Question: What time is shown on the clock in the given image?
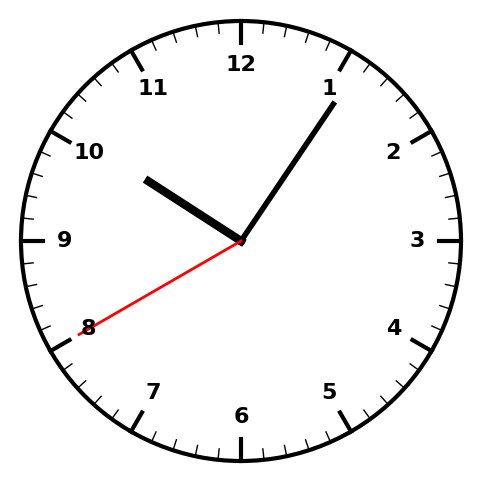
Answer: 10:05:40